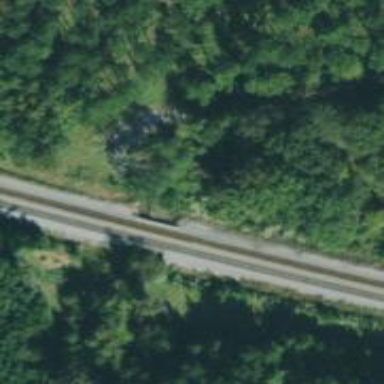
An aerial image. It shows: Bridge over railway siding.